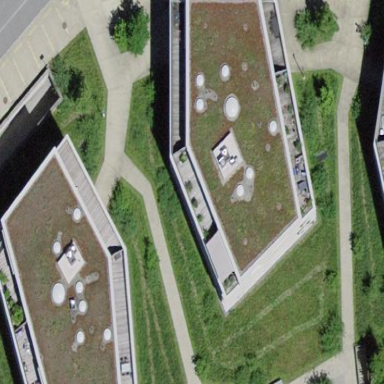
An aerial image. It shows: Apartment building with flat roof.